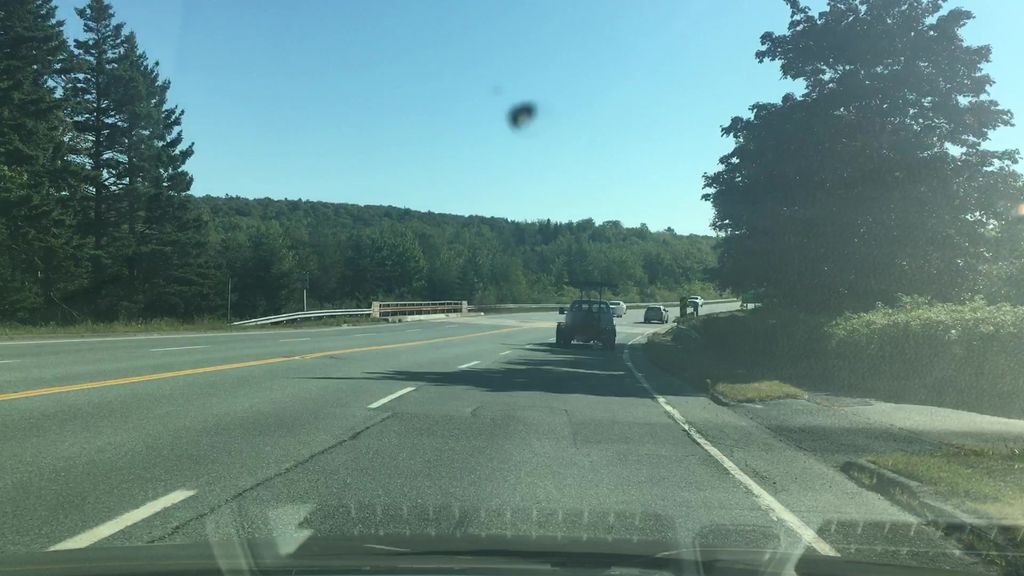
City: halifax